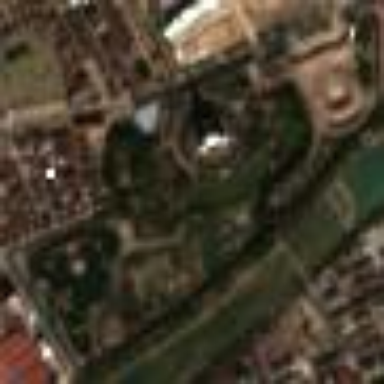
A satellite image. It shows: Theme park.